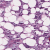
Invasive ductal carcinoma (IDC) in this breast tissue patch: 1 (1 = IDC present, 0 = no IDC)